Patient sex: M
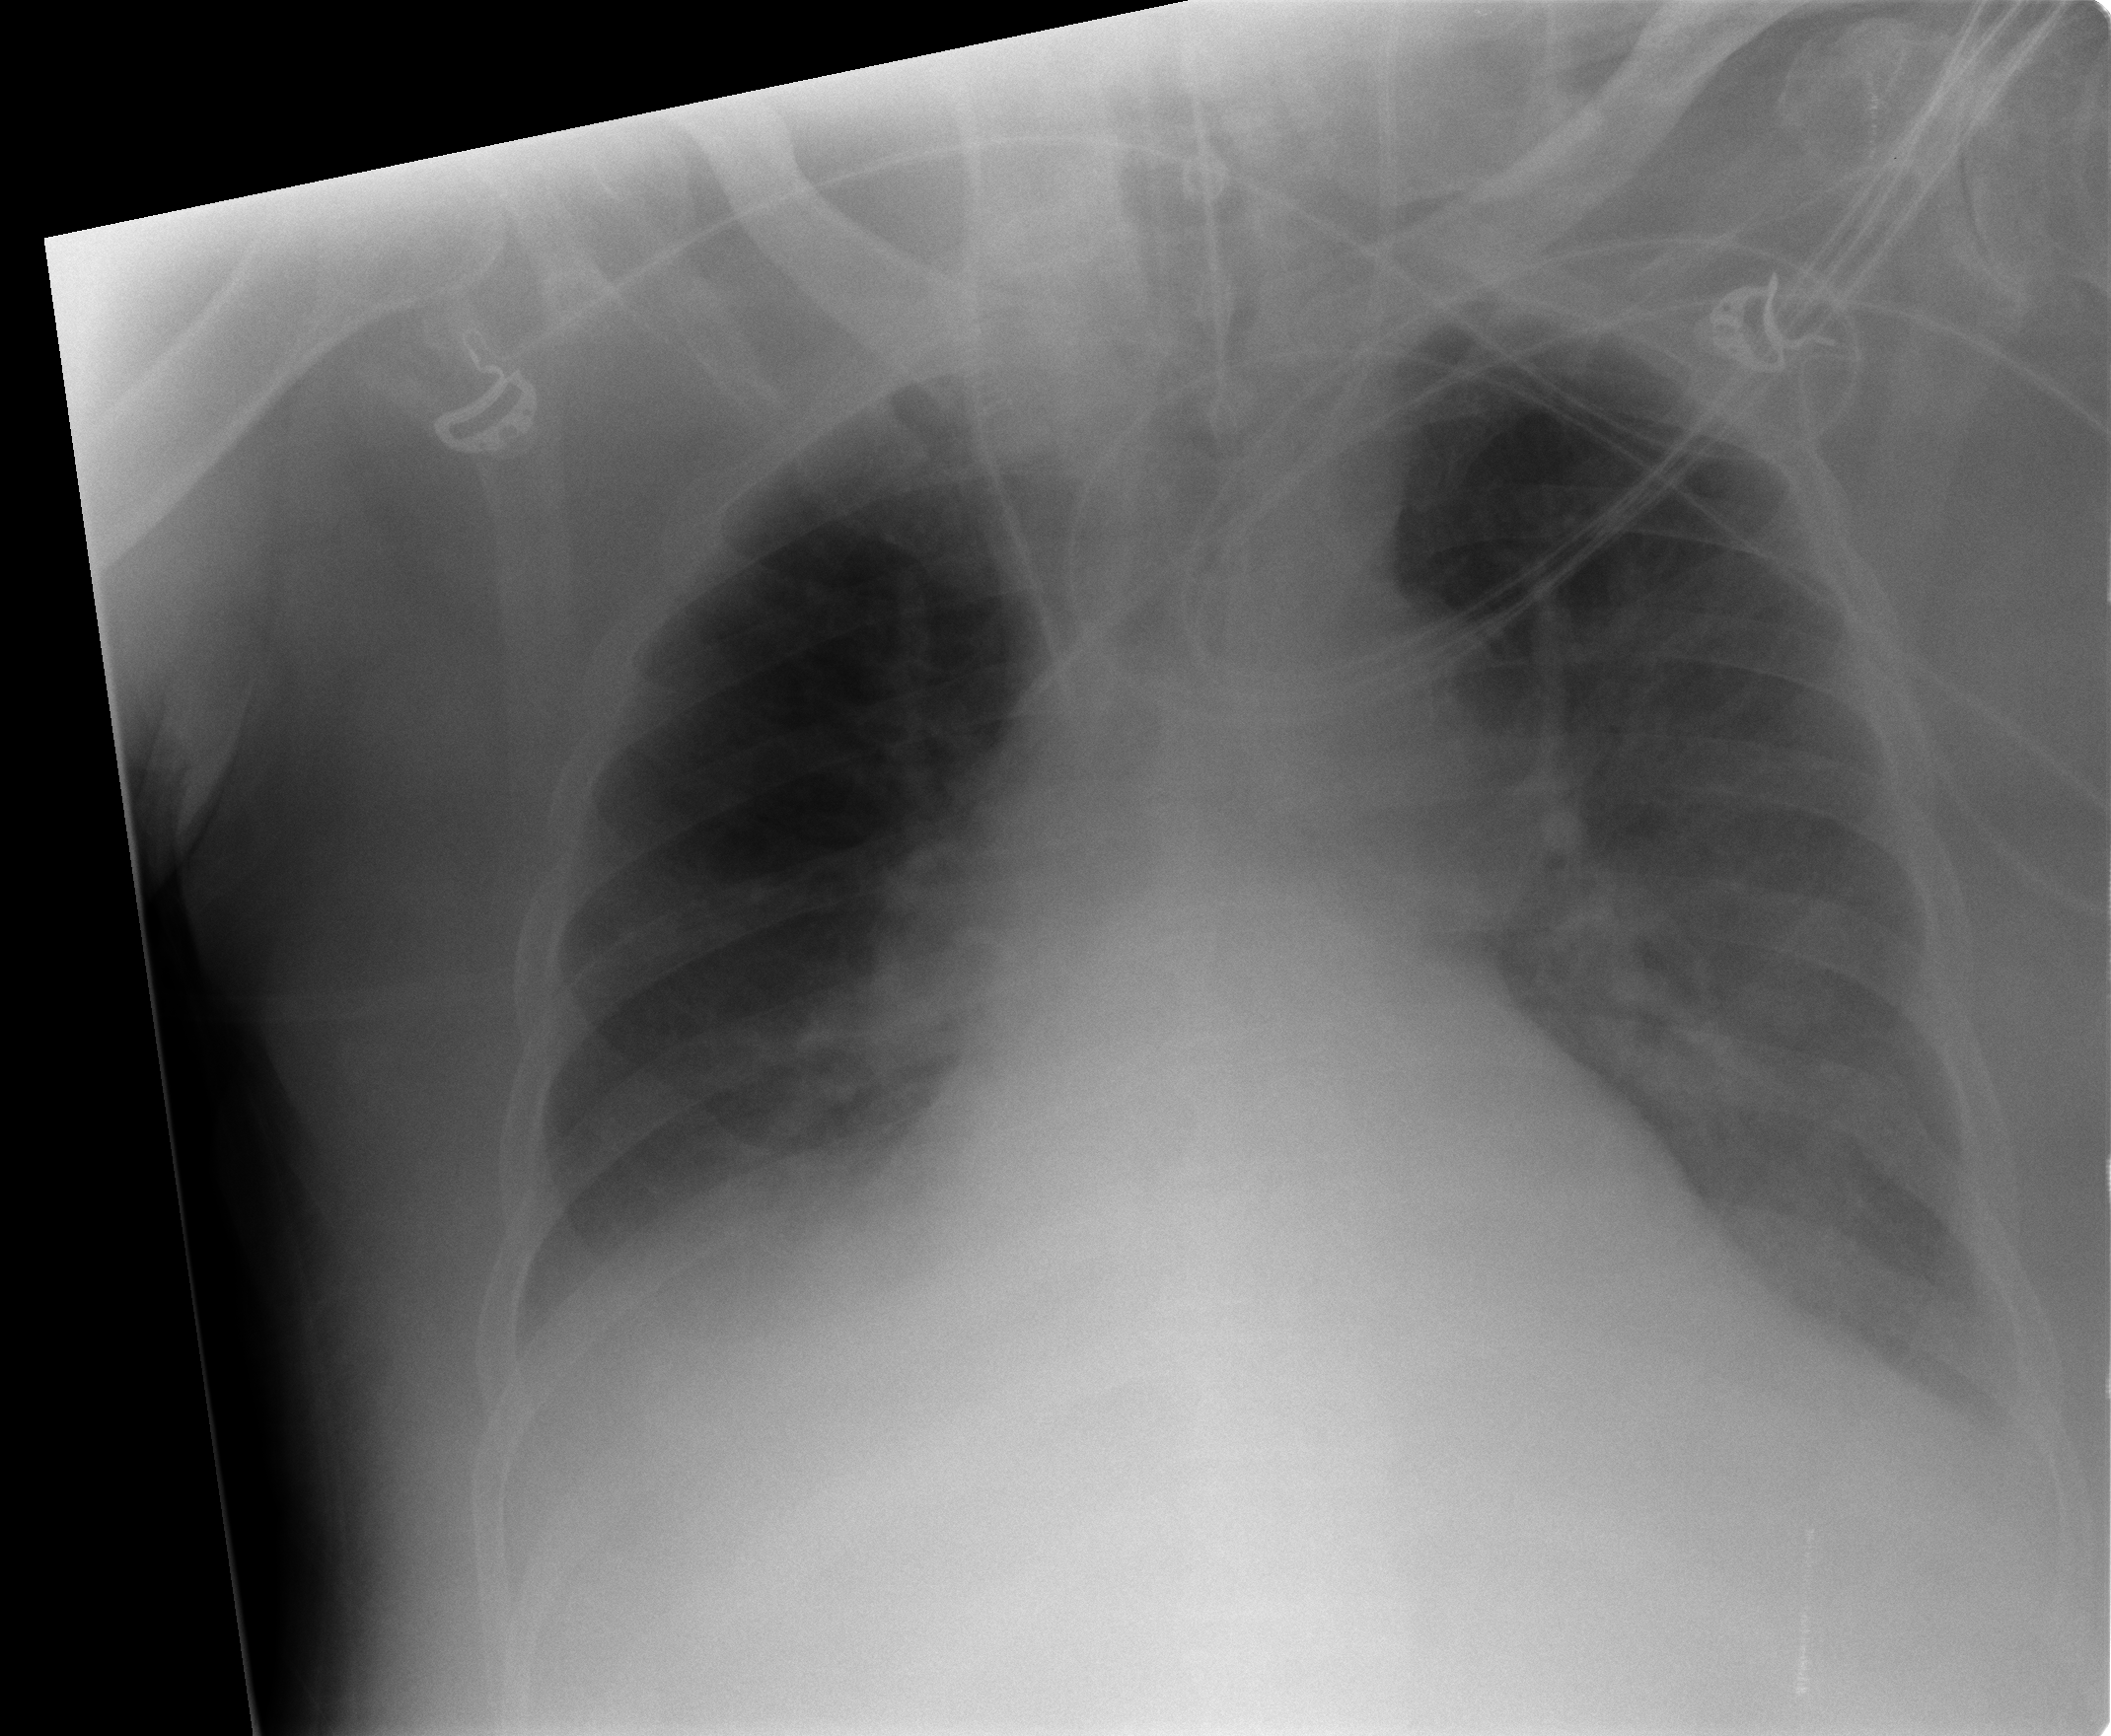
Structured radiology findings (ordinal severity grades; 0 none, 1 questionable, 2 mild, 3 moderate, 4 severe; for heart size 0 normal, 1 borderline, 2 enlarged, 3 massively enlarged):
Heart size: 1
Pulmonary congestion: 2
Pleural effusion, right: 2
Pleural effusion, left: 1
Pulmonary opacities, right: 0
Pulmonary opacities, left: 1
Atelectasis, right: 2
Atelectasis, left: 2